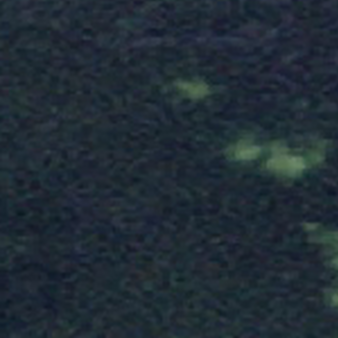
Label: other